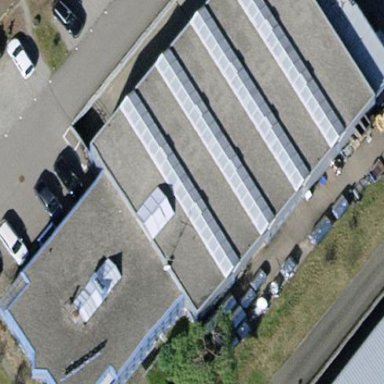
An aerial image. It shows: Industrial building with flat roof.